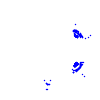
Particle: electron